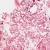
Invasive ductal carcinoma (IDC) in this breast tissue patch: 0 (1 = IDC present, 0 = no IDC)